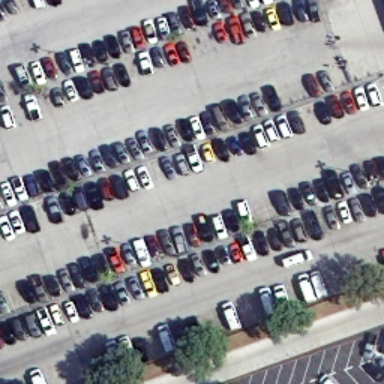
Lots of cars parked in lines in the parking lot .